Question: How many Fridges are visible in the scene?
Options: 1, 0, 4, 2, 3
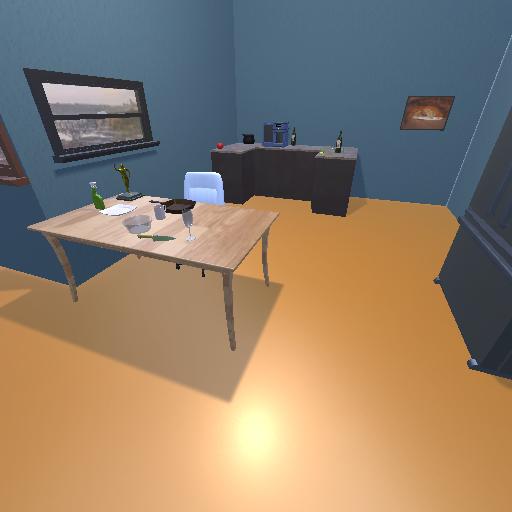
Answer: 1